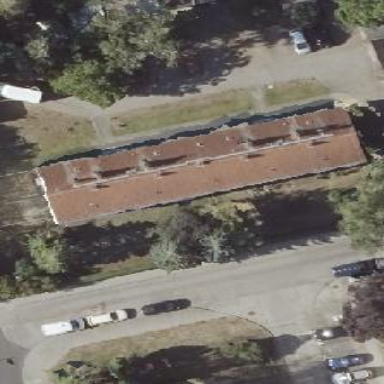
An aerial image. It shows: Residential building with red gabled roof.